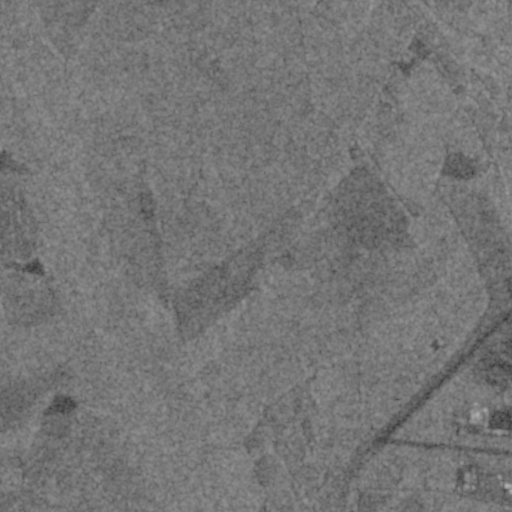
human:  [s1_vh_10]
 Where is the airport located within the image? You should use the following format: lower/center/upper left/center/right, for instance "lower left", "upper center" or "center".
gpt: The airport is located in the lower right of the image.
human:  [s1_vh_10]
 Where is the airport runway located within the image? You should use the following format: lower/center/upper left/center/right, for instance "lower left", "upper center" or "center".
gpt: The airport runway is located in the lower right of the image.
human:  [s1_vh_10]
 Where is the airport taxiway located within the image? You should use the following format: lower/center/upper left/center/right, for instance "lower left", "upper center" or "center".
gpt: The airport taxiway is located in the lower right of the image.
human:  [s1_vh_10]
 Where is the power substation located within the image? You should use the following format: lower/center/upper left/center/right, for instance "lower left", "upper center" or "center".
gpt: The power substation is located in the lower right of the image.
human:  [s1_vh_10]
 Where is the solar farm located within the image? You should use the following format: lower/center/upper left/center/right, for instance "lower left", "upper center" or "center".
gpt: The solar farm is located in the lower right of the image.
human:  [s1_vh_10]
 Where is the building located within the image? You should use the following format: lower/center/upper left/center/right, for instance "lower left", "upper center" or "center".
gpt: The building is located in the lower right of the image.
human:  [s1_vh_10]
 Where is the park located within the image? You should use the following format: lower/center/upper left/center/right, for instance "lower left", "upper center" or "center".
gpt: There is no park in the image.

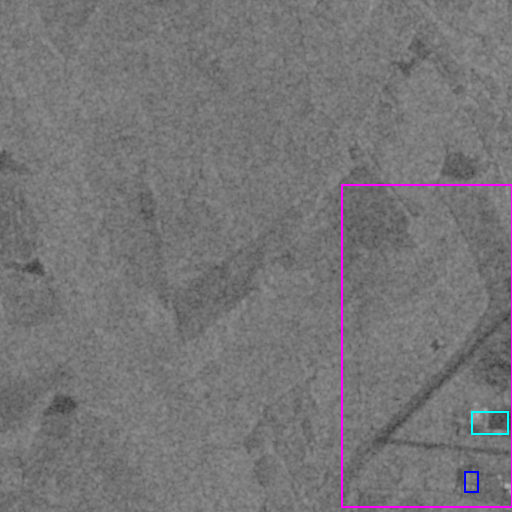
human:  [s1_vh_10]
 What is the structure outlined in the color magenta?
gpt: The structure outlined in magenta is an airport.
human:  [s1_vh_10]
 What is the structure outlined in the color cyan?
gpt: The structure outlined in cyan is a building.
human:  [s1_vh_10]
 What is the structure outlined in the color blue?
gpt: The structure outlined in blue is a building.
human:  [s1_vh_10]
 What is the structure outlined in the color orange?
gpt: There is no orange outline.